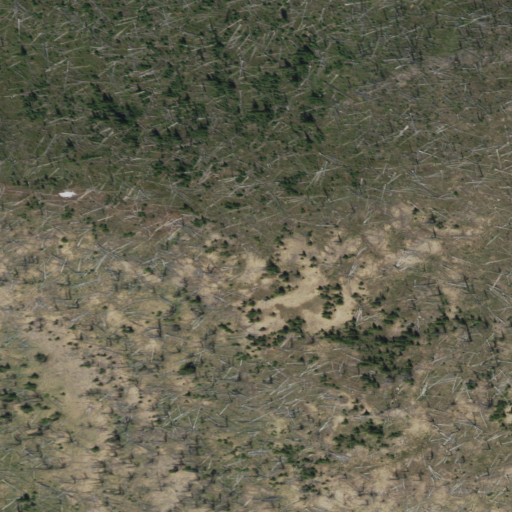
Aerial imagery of mountain in Wyoming named Hawks Rest containing shrub and grassland